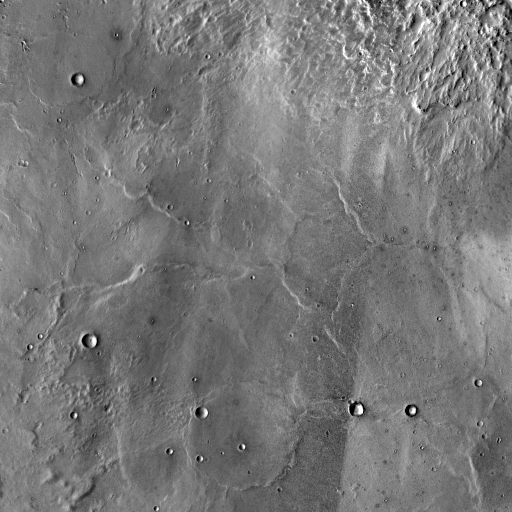
Crater classes present: Background, Other, Buried, Secondary